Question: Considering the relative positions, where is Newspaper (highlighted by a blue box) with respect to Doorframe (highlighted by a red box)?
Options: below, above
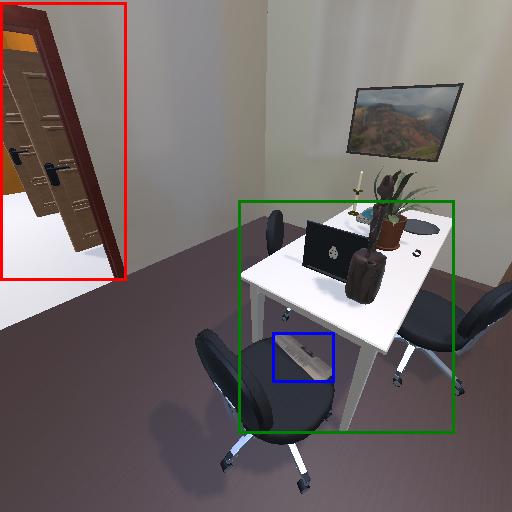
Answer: below